Question: I'm trying to create a button in my site for '' that for smartphones will open the android/ios popup for available app receivers for text (just like the share external on facebook):

How can I do it? I've searched and didn't find anything useful..
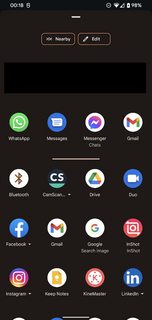
Answer: If you want to share text to other apps, you would have to use navigator.share
For more information, <URL>